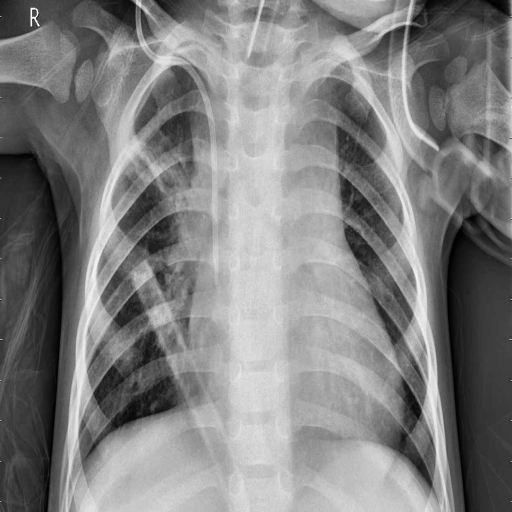
Finding: PNEUMONIA